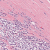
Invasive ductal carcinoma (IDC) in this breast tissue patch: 1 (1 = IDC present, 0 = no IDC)